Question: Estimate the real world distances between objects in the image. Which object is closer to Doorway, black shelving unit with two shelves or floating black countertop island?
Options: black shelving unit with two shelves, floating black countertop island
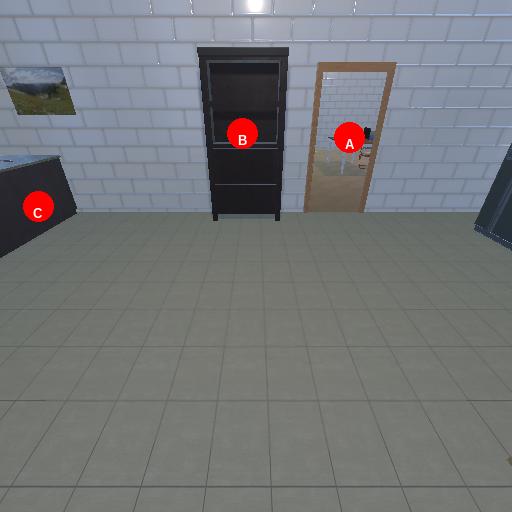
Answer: black shelving unit with two shelves